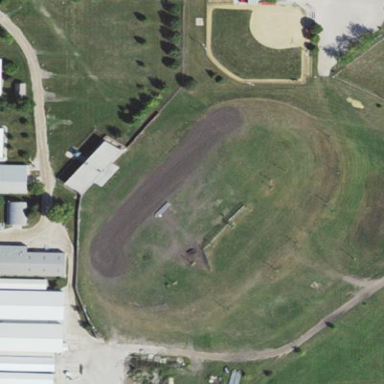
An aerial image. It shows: Showground used for recreation on large open area.